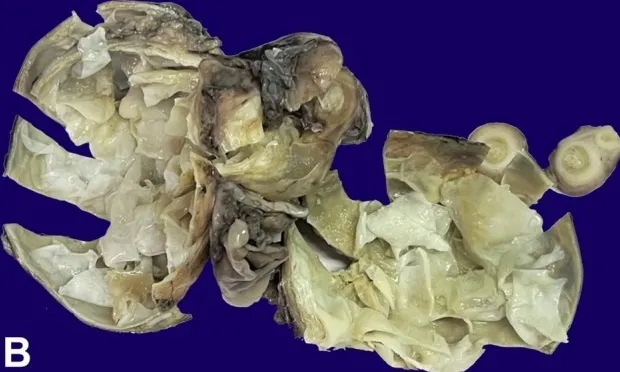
A and B - Gross view of unilateral salpingo-oophorectomy specimen, showing complete replacement of ovarian parenchyma by a cyst, containing pearly white membranous structures. Transverse sections of the fallopian tube also show similar membranous material (scale bar= 5cm).
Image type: pathology (h&e)